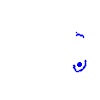
Particle: electron